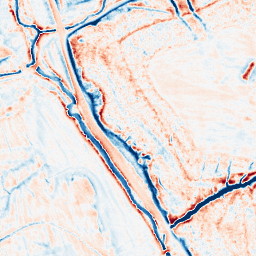
Category: edge_preserving
Decomposition family: anisotropic_diffusion
Decomposition parameters: iterations: 50
kappa: 50
gamma: 0.1
Upsampling method: sinc_hamming
Upsampling parameters: scale: 4
kernel_size: 8
Upsampling scale: 4